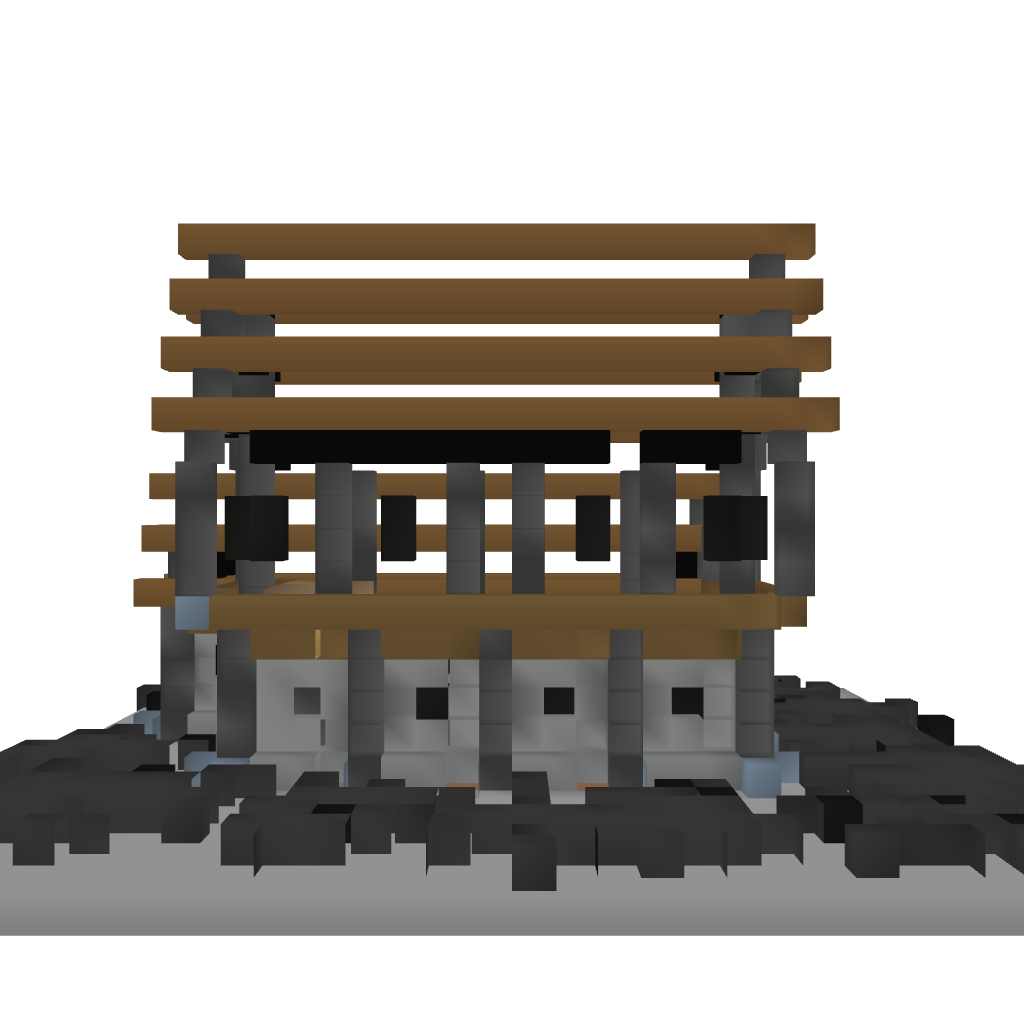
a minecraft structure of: Medieval Cottage